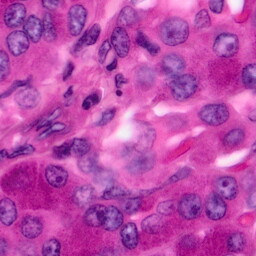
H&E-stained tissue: Pancreatic